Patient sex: F
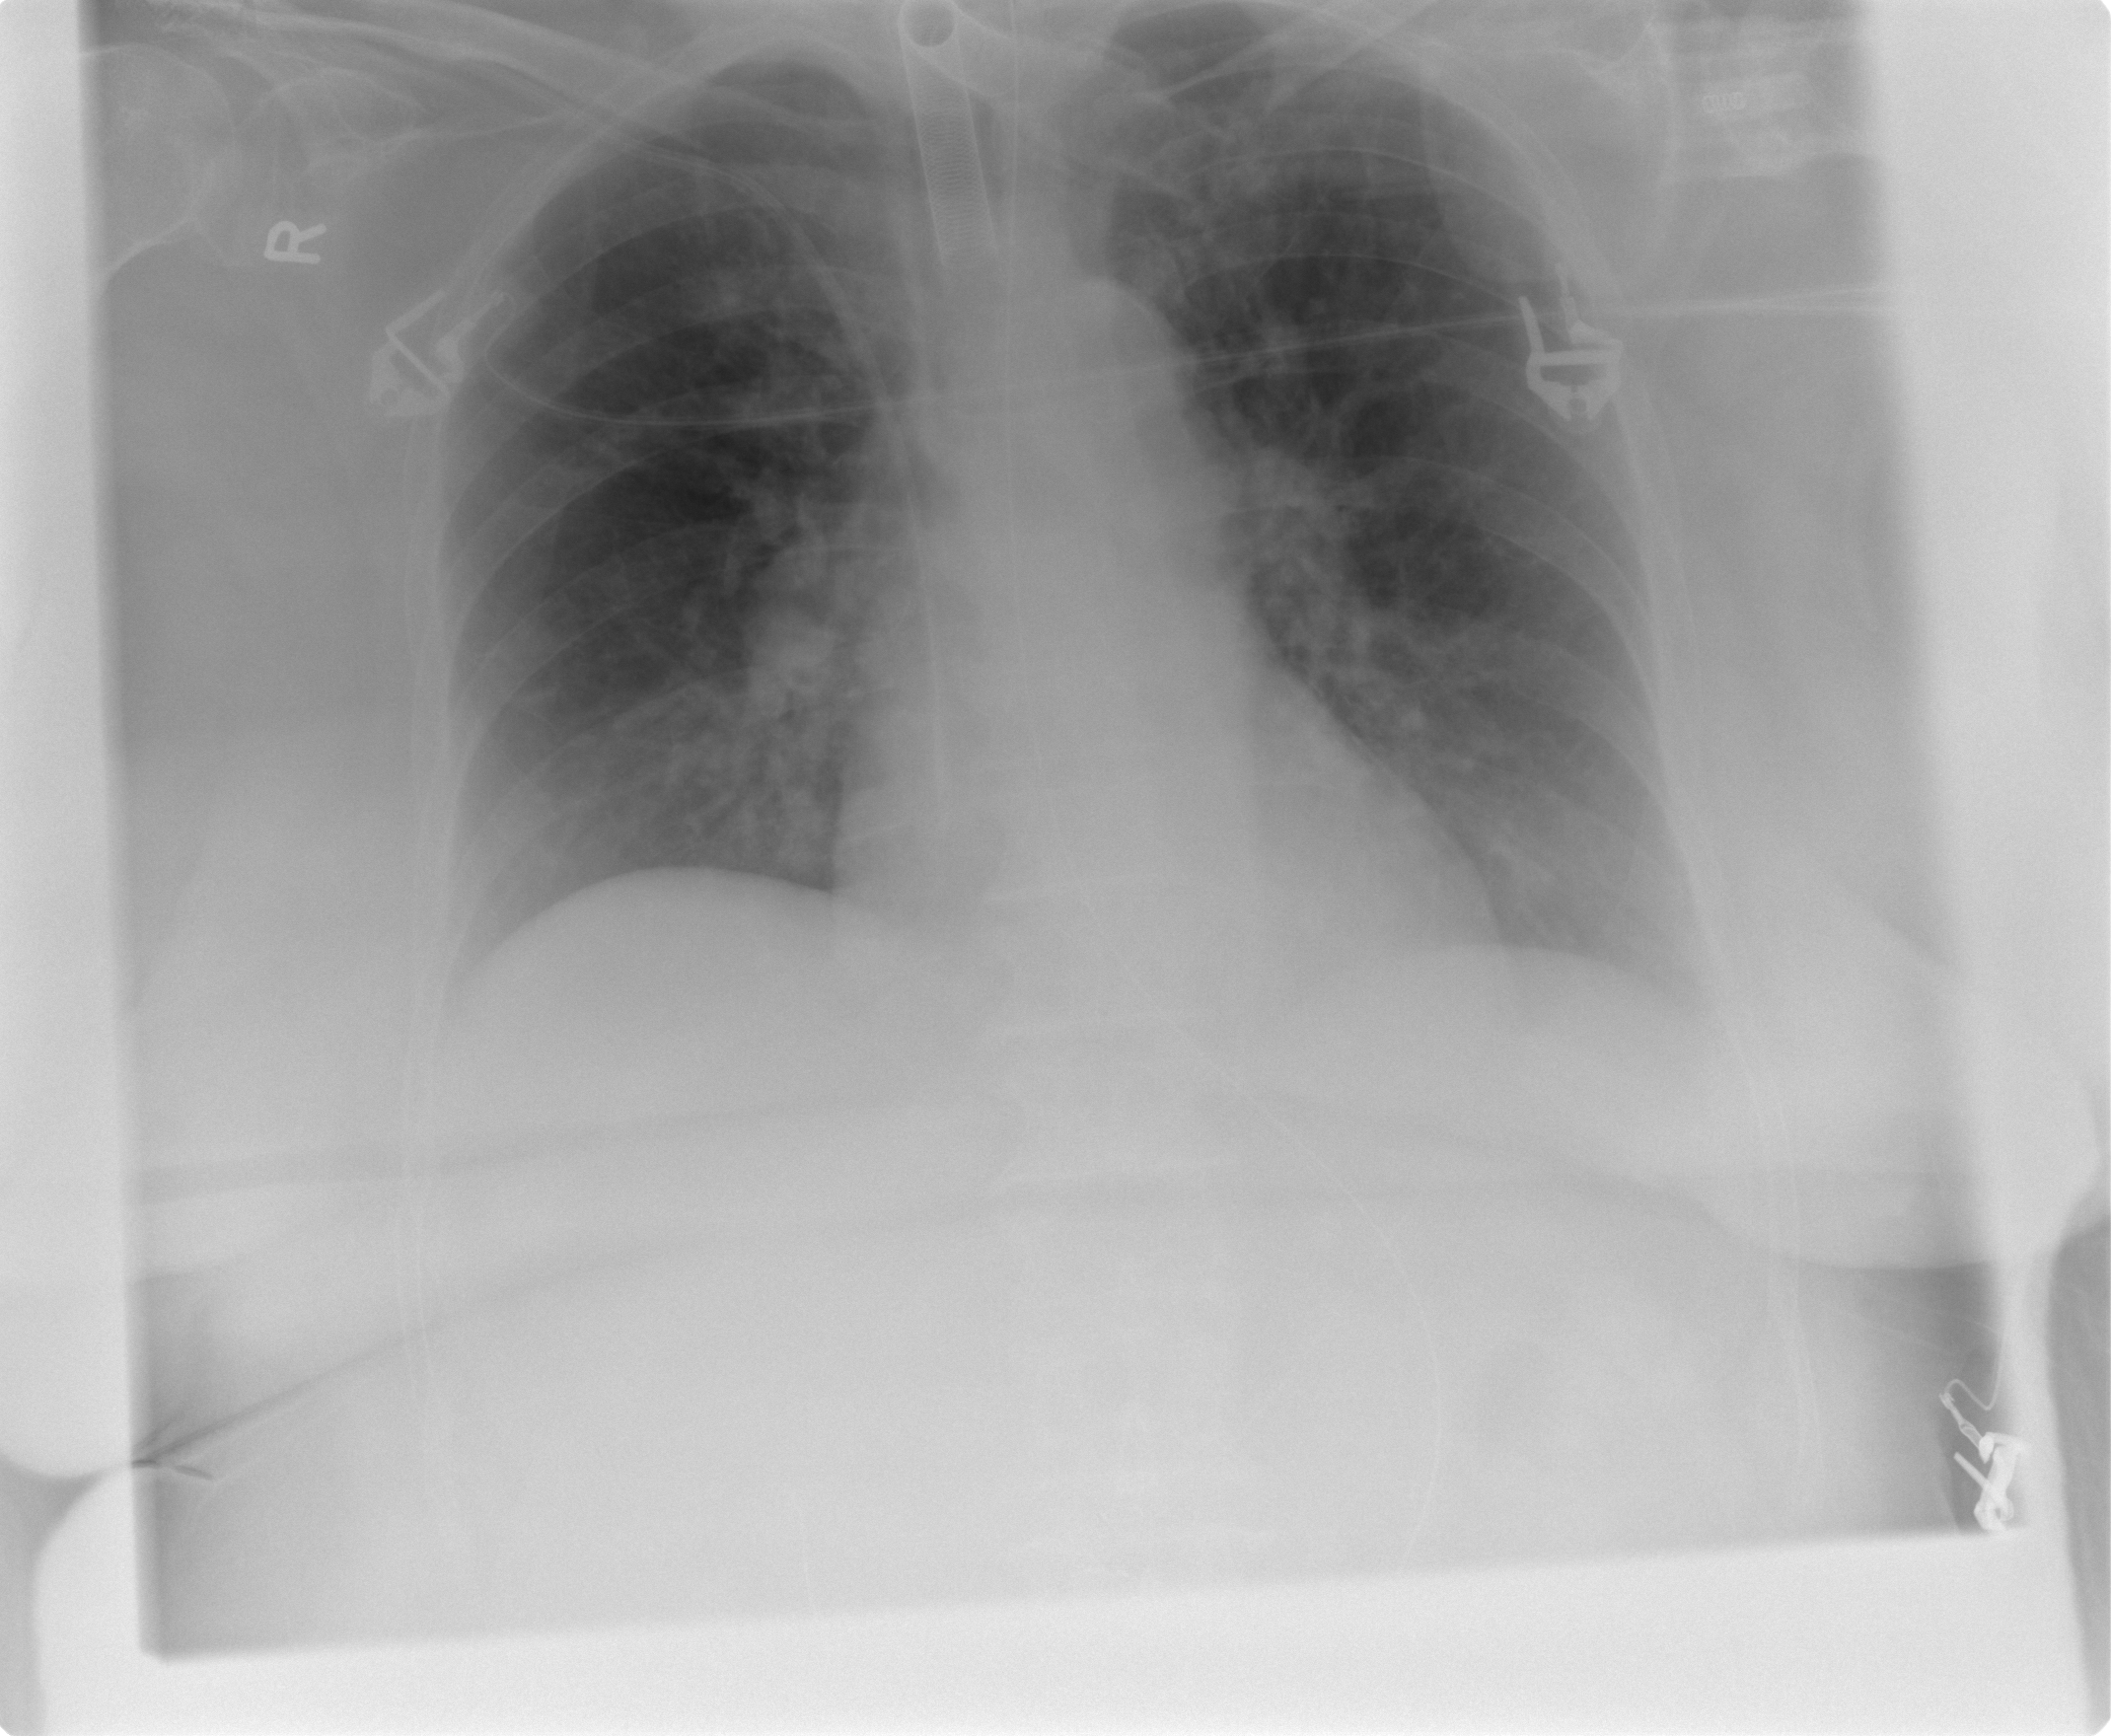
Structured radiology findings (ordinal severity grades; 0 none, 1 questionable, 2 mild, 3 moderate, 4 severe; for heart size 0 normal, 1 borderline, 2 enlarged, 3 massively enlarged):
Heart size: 0
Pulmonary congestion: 1
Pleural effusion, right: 0
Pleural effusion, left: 1
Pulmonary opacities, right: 1
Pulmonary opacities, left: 0
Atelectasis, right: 0
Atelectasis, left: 0